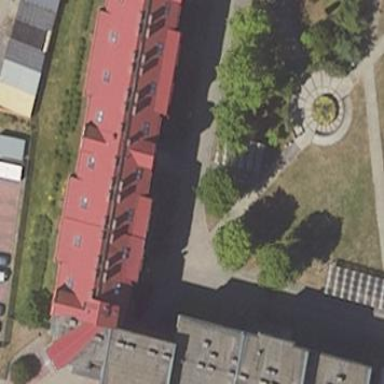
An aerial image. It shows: Dormitory building.